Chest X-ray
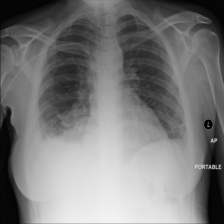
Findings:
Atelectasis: positive
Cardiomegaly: negative
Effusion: positive
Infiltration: positive
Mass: negative
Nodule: negative
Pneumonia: negative
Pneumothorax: negative
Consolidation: negative
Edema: negative
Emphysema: negative
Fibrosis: negative
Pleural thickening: negative
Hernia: negative